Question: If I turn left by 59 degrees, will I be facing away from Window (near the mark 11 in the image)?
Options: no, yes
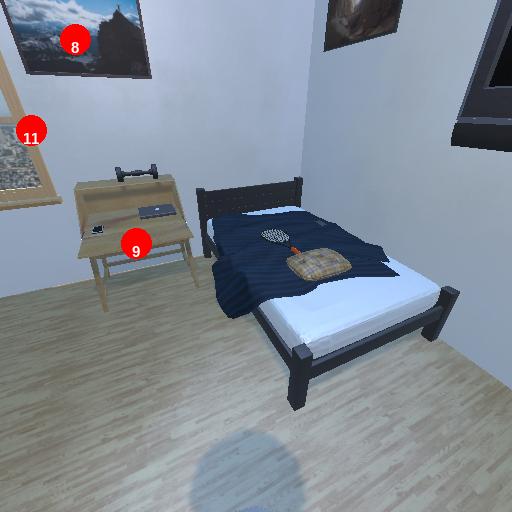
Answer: no